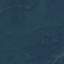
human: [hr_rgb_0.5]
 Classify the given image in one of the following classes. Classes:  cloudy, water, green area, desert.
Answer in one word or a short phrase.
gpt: green area